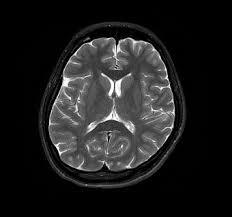
Label: notumor